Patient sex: M
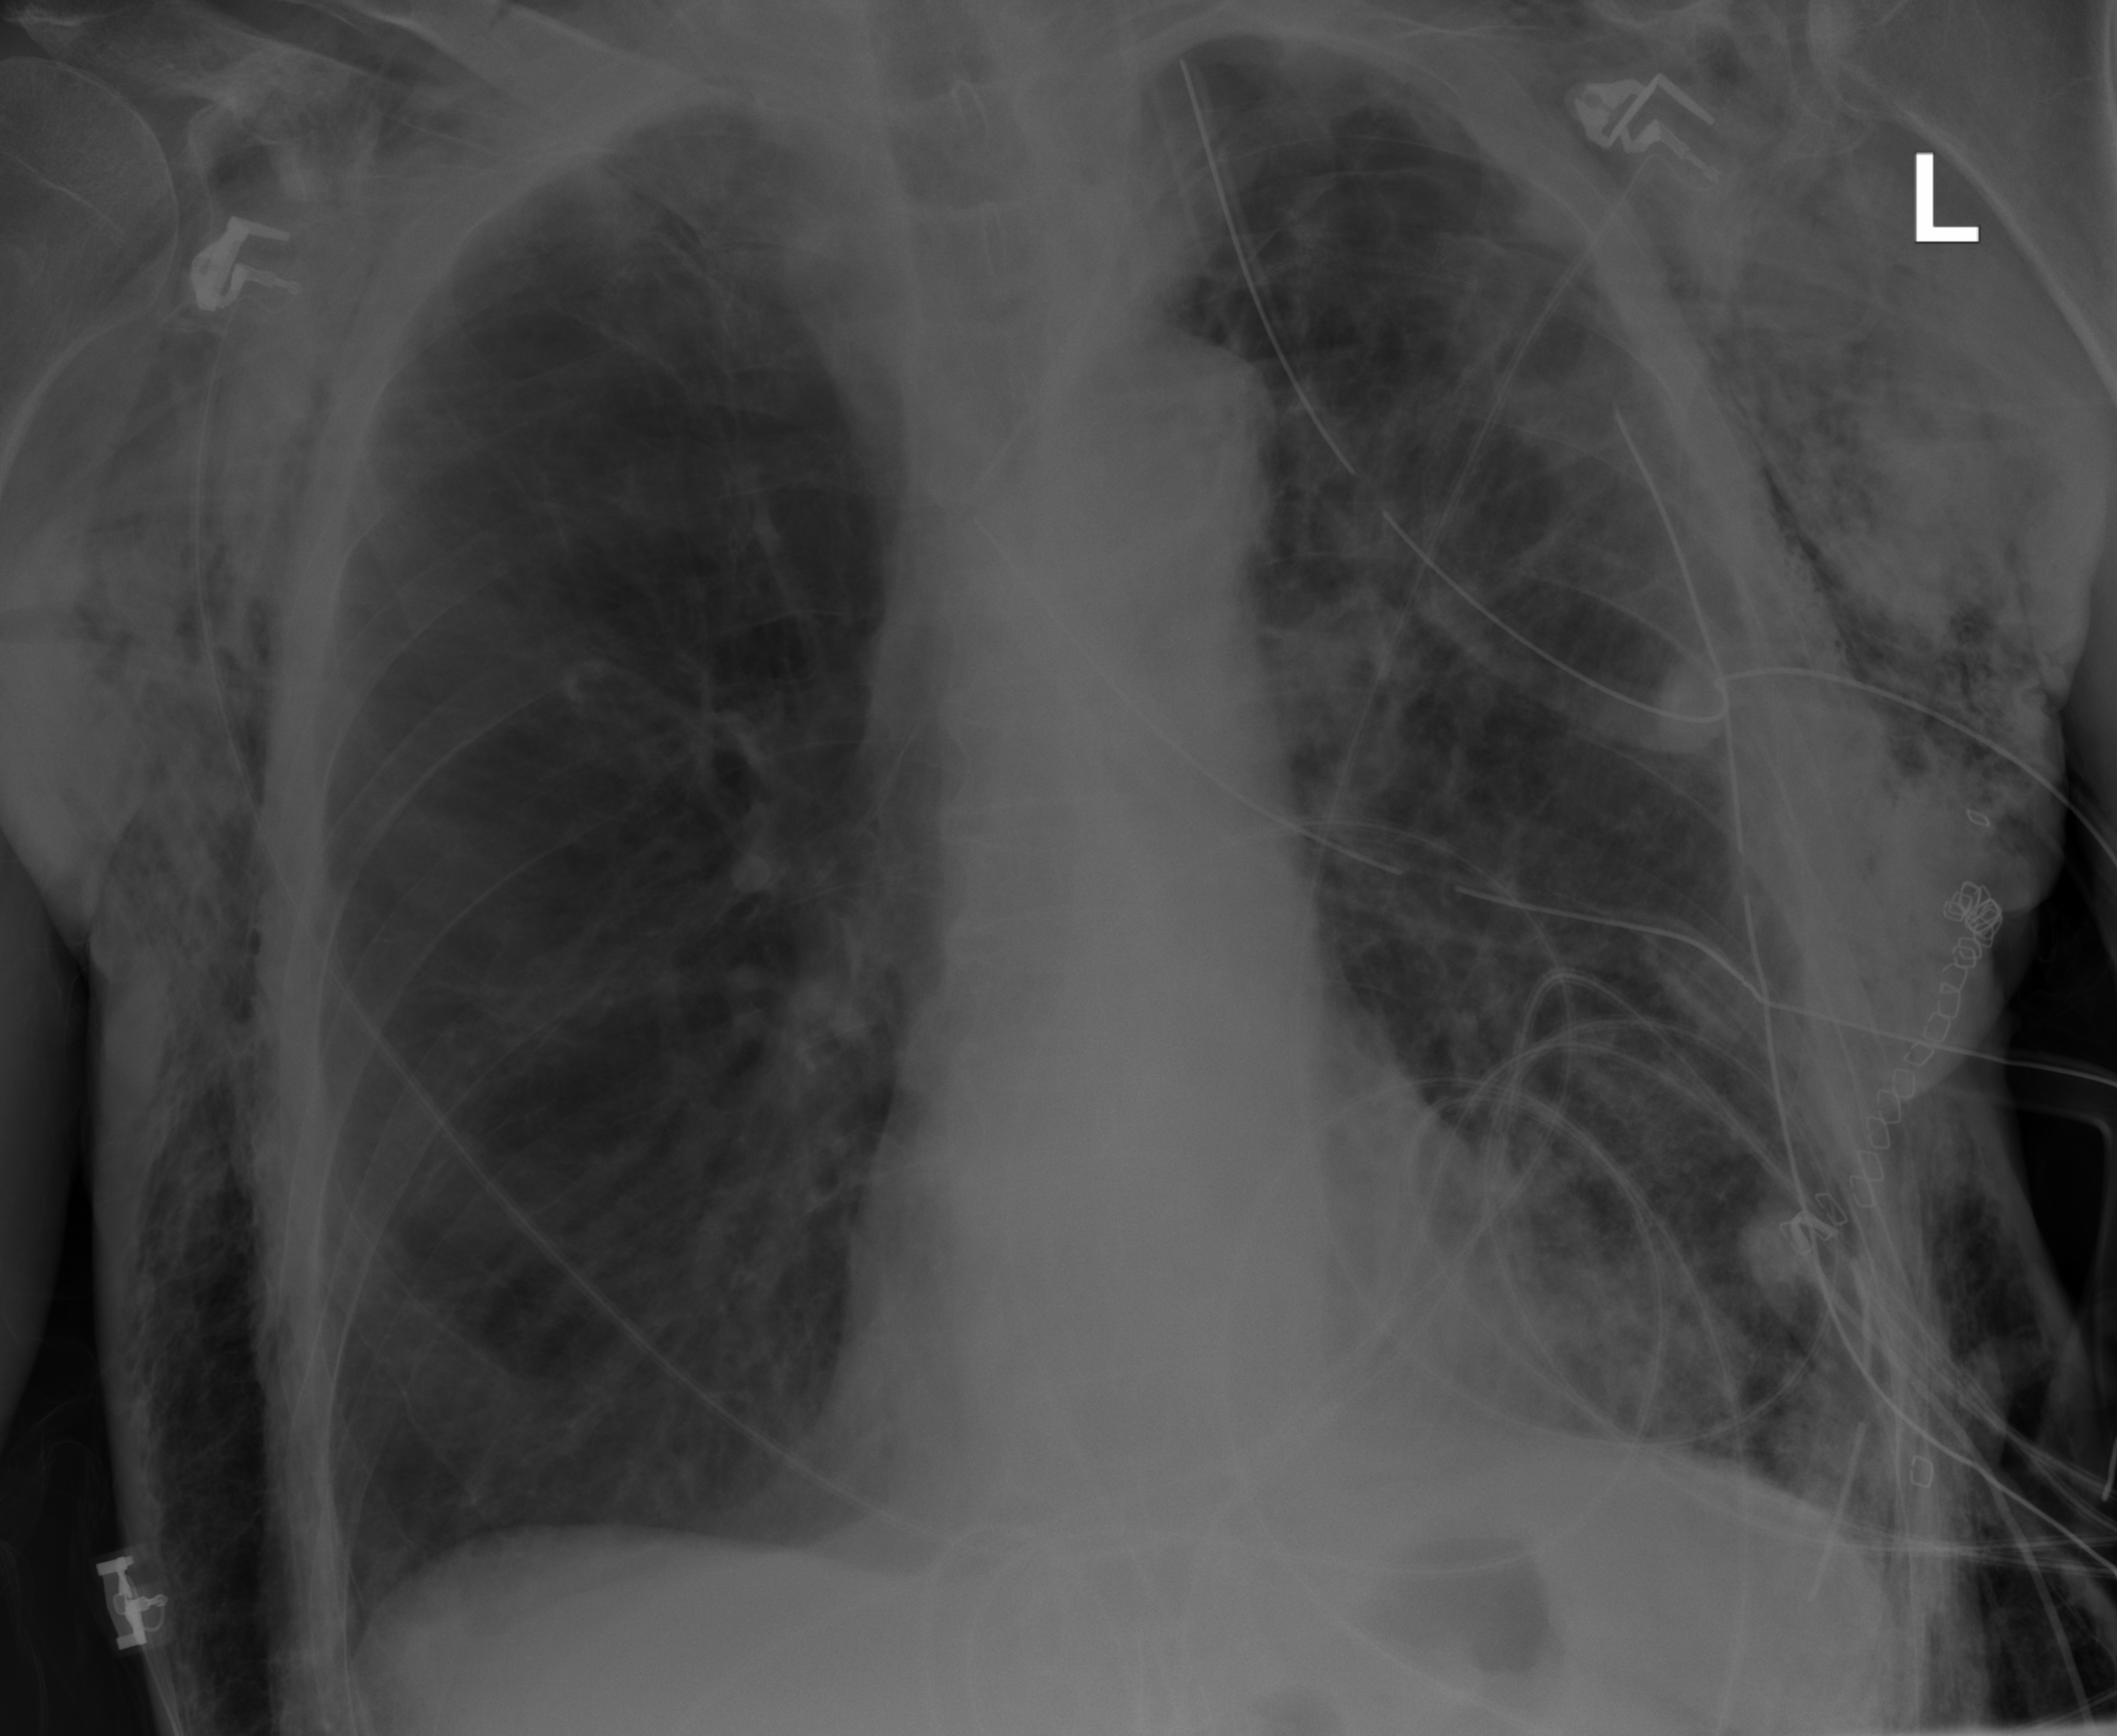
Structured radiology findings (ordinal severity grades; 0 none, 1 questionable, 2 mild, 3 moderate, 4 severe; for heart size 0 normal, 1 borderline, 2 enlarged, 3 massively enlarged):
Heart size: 0
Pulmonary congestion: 1
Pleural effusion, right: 0
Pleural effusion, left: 0
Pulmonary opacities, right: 0
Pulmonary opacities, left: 1
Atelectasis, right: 0
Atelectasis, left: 2